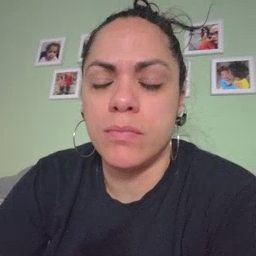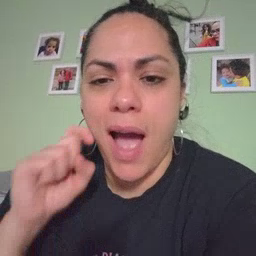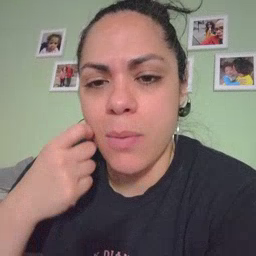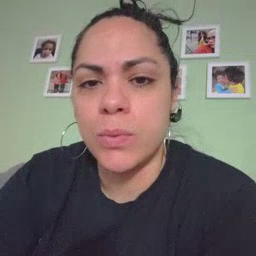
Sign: apple